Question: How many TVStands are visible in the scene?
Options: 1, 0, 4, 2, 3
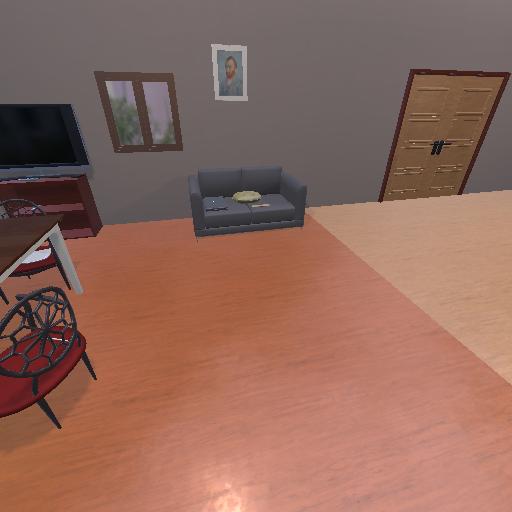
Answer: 1